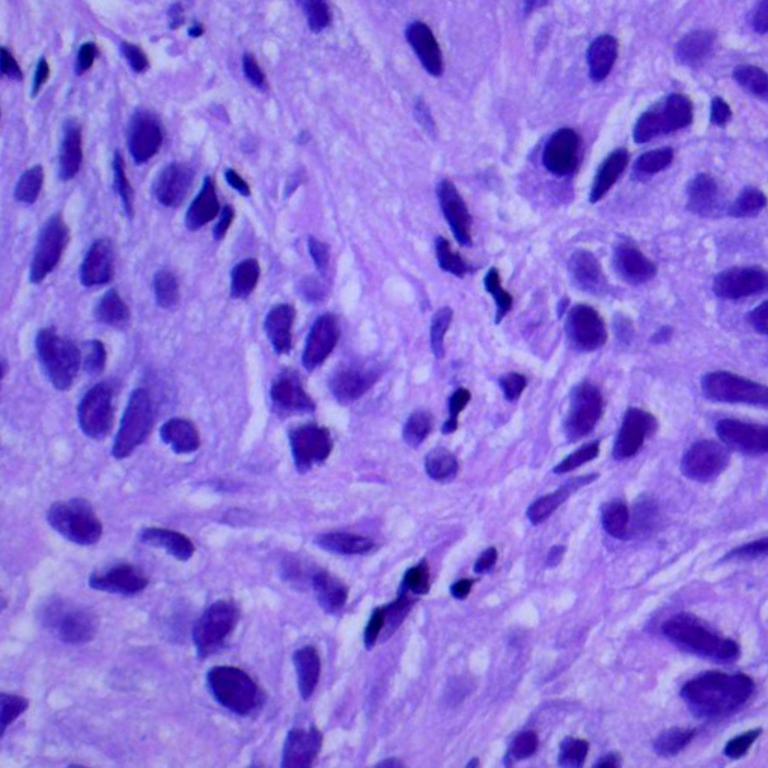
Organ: lung
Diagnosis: adenocarcinomas